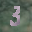
Label: 3